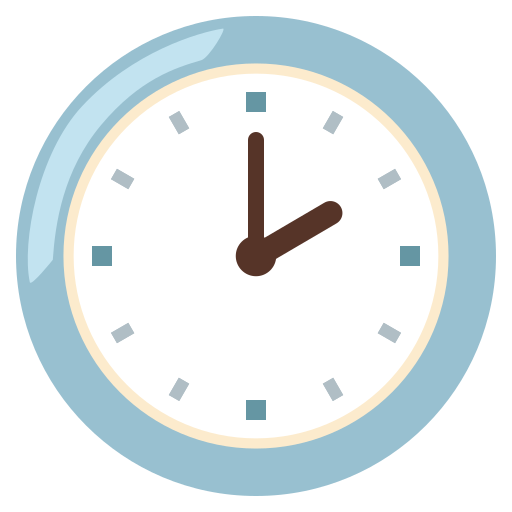
Emoji: 🕑